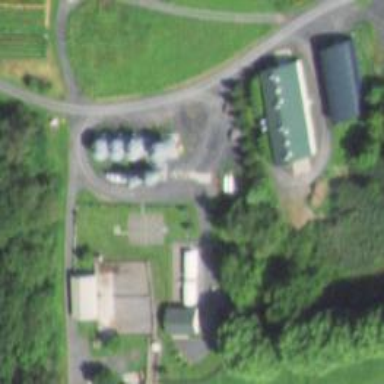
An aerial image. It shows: Silo.